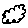
Label: cloud